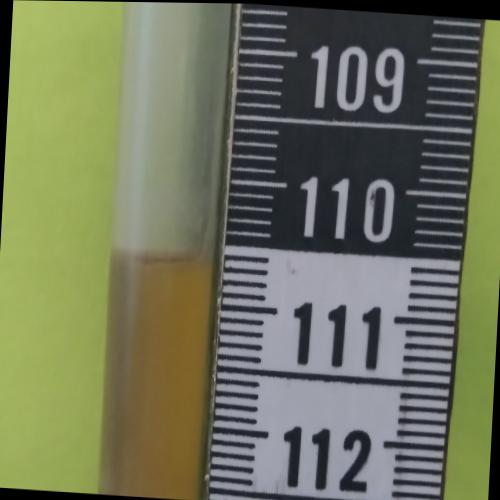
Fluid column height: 110.6 cm